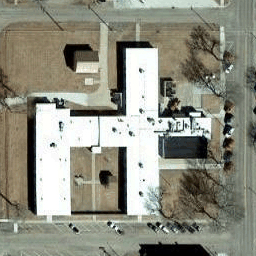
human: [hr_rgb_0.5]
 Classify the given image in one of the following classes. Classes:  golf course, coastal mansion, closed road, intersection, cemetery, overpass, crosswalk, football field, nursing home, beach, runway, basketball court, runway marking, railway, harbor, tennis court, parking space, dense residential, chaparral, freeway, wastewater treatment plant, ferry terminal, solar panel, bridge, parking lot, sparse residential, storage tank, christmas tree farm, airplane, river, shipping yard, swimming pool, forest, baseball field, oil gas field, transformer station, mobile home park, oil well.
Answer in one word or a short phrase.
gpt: nursing home